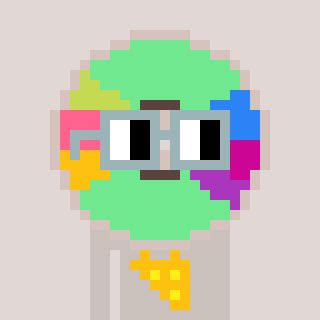
a pixel art character with square dark gray glasses, a cd-shaped head and a foggrey-colored body on a warm background